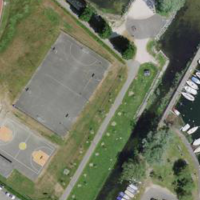
EUNIS habitat code: 53
Species observed at this site:
Podiceps cristatus
Fulica atra
Anas crecca
Valerianella locusta
Anas platyrhynchos
Anthus spinoletta
Aythya fuligula
Passer domesticus
Fringilla coelebs
Chroicocephalus ridibundus
Cygnus olor
Mareca strepera
Veronica persica
Motacilla alba
Delichon urbicum